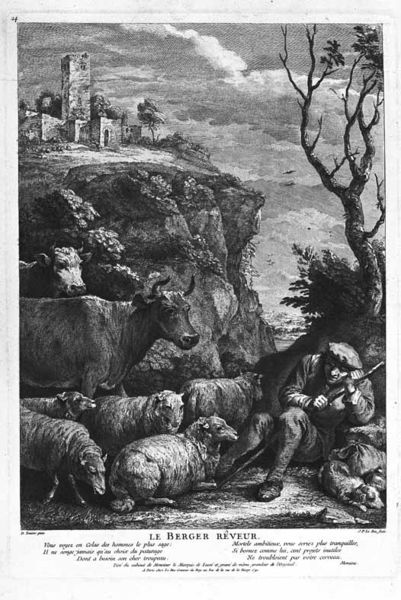
Titel: Le berger rêveur
Künstler: Jacques-Philippe Lebas
Standort: Karlsruhe
Institution: Staatliche Kunsthalle Karlsruhe
Schlagwörter: baum, berg, blätter, felsen, himmel, mann, schlaf, vogel, weiß, wolken, landschaft, sitzen, stadt, äste, frankreich, grau, hintergrund, hut, nacht, schwarz, zeichnung, gebäude, gras, hund, schloss, tiere, weg, mütze, mensch, steine, häuser, hügel, kühe, natur, strauch, vieh, vögel, büsche, boden, sitzend, musik, tal, stock, turm, schrift, ruhe, liegen, ruhen, schlafen, schlafend, düster, stab, abhang, berge, fels, hang, steilhang, dorf, herde, kahl, kuh, rind, steil, herbst, pause, rast, französisch, romantik, sturm, langeweile, liegend, bauer, klippe, ruine, rinder, schaf, burg, festung, traum, druck, schnitt, schraffur, radierung, stich, schwarzweiß, text, rinde, gedicht, hörner, kraut, kupferstich, schafe, ochse, stier, hirte, hüten, schaafe, schäfer, bergfried, burgruine, kliff, schäferhund, schafhirte, steilwand, berger, schlossberg, träumend, krau, kih, träumt, le, boden#, hirtre, träumender hirte, schage, reveur